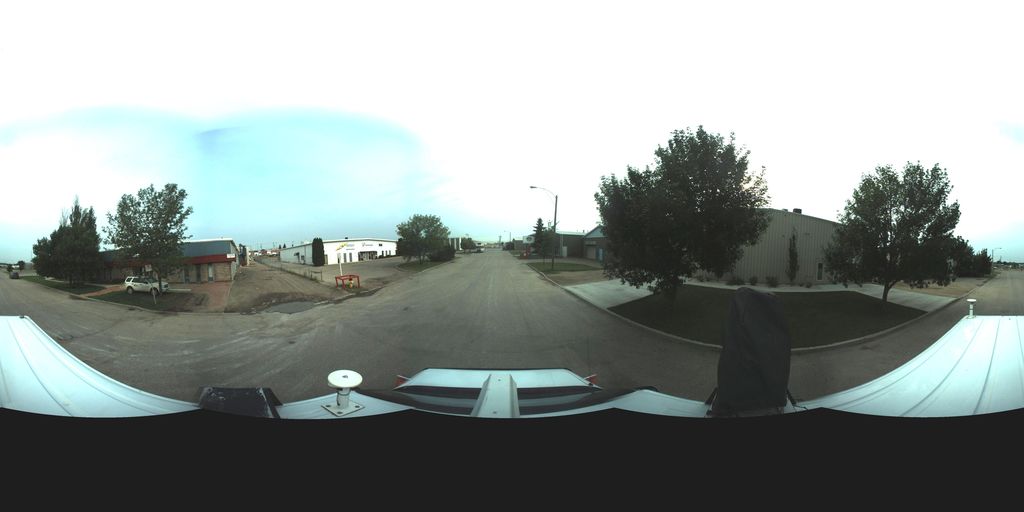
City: saskatoon